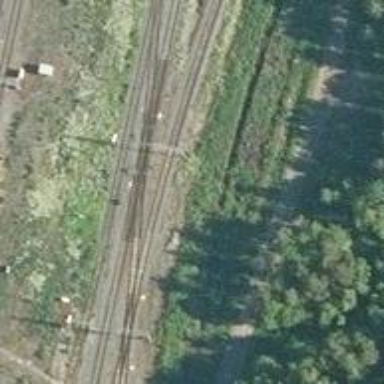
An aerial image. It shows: Railway track with continuous electrified contact line.